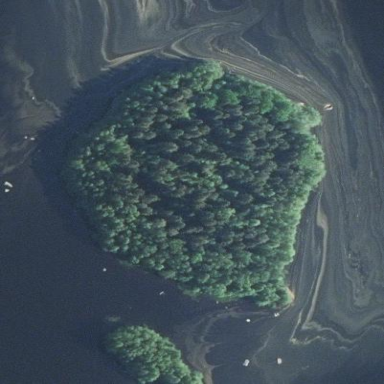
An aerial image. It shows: Islet.